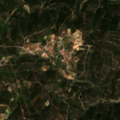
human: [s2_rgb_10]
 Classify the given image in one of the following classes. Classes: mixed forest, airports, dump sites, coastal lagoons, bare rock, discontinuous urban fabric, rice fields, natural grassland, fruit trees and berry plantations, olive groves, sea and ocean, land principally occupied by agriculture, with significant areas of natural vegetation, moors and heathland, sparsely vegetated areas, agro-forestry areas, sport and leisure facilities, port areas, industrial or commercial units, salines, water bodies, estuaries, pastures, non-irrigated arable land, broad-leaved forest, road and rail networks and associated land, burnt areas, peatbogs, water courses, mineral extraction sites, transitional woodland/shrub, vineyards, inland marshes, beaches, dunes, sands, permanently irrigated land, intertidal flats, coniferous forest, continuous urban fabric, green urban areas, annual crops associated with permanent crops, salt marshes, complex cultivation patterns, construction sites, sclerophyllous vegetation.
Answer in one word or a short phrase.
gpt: land principally occupied by agriculture, with significant areas of natural vegetation, coniferous forest